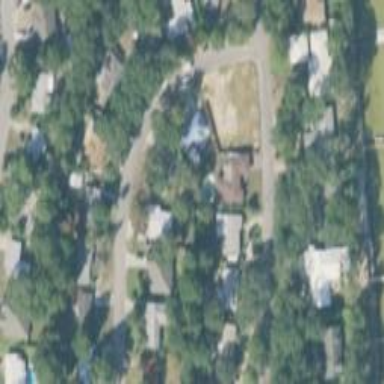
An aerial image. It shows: This residential area consists of single-family homes.